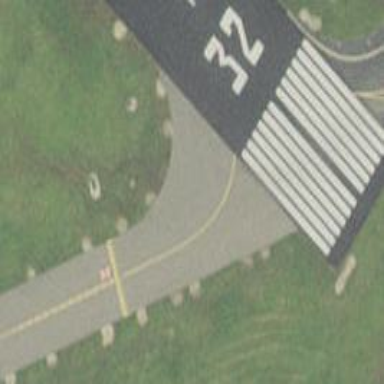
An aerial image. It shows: View of taxiway at the airport.